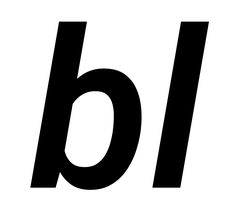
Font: Roboto-Italic_SemiBold_Italic